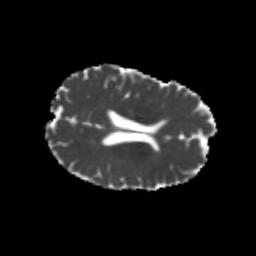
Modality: MD
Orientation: axial
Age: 24
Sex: female
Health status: healthy
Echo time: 0.074 s